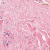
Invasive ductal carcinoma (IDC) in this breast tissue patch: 0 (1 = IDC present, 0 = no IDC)